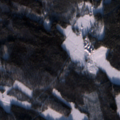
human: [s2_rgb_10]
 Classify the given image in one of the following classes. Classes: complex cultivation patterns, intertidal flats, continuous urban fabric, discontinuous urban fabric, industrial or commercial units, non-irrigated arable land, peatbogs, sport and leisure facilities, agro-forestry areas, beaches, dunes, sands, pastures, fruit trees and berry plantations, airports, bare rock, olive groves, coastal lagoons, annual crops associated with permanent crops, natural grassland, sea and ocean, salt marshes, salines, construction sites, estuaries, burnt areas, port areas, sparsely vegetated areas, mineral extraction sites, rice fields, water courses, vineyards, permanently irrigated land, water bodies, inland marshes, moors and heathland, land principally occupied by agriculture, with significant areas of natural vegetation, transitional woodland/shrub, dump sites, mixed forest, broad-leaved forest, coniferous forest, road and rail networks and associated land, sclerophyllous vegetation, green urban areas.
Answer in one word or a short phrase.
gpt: land principally occupied by agriculture, with significant areas of natural vegetation, broad-leaved forest, coniferous forest, mixed forest